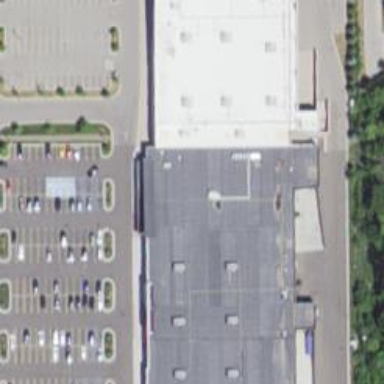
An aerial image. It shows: Supermarket.